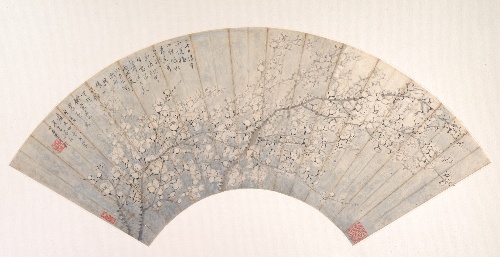
Title: 清  金?  梅花  扇面|Plum
Artist: Jin Lan
Artist bio: Chinese, 1841–1910
Date: dated 1886
Object type: Folding fan mounted as an album leaf
Classification: Paintings
Medium: Folding fan mounted as an album leaf; ink and color on alum paper
Culture: China
Period: Qing dynasty (1644–1911)
Dimensions: 7 x 21 in. (17.8 x 53.3 cm)
Department: Asian Art
Credit line: Gift of Robert Hatfield Ellsworth, in memory of La Ferne Hatfield Ellsworth, 1986
Accession year: 1986
Repository: Metropolitan Museum of Art, New York, NY
Tags: Trees